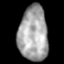
Tissue: lung
Cell type: Epithelial cells
Senescence score: 0.2274
Nuclear area (px): 1576
Mean DAPI intensity: 165.108